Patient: sex M, age 65
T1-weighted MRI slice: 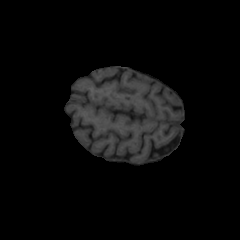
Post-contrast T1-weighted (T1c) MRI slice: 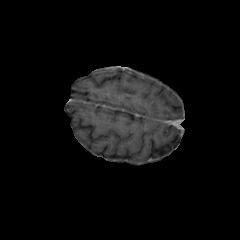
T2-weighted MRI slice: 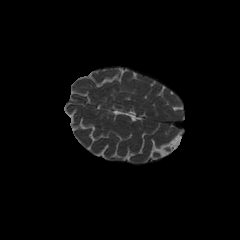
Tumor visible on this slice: no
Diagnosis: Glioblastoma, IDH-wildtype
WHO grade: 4